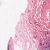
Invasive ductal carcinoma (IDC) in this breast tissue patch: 1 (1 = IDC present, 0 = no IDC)